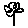
Label: flower